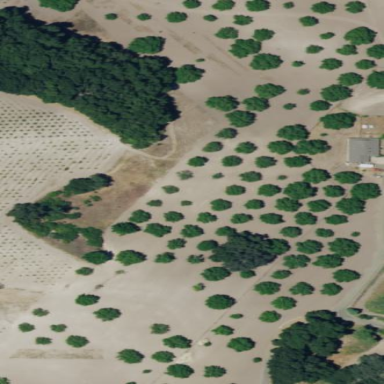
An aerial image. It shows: Orchard.